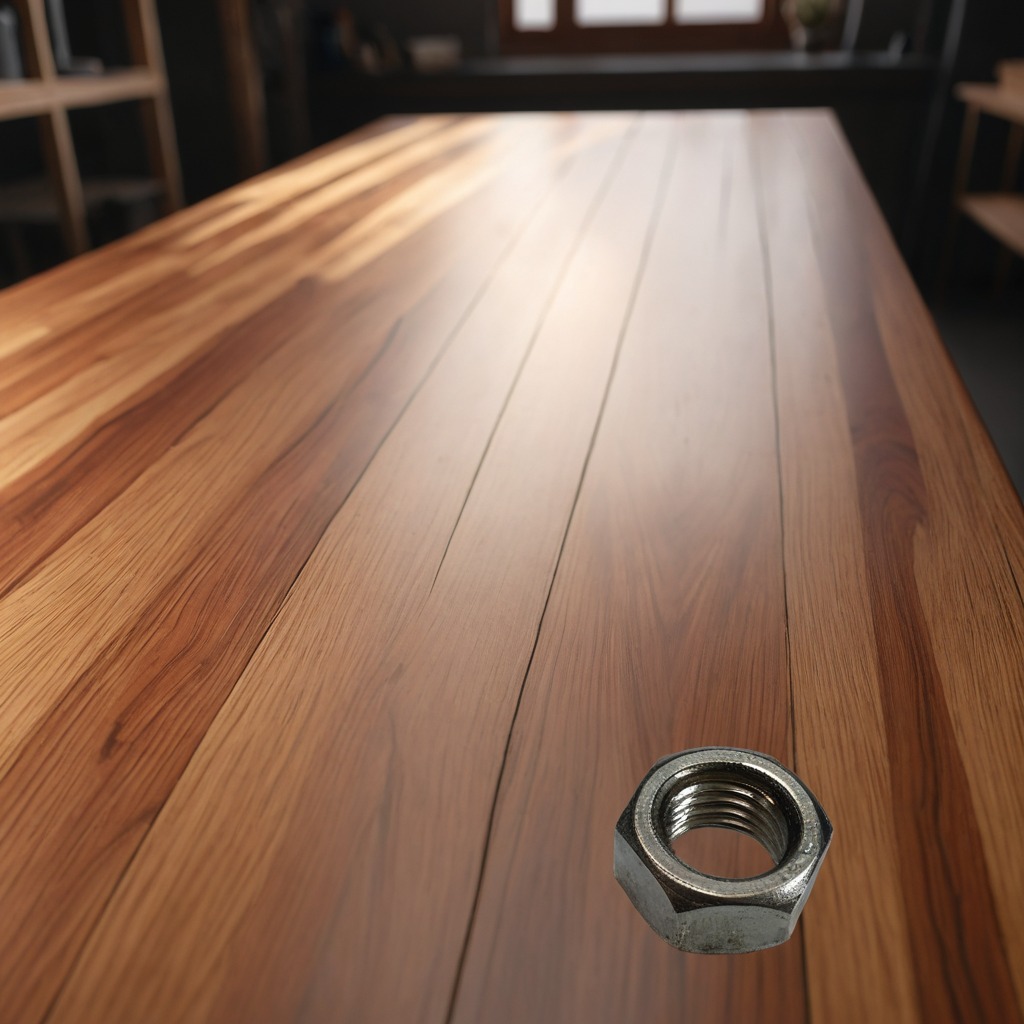
A metal nut is lying on a wooden table in a carpentry studio with rich wood textures and side lighting.